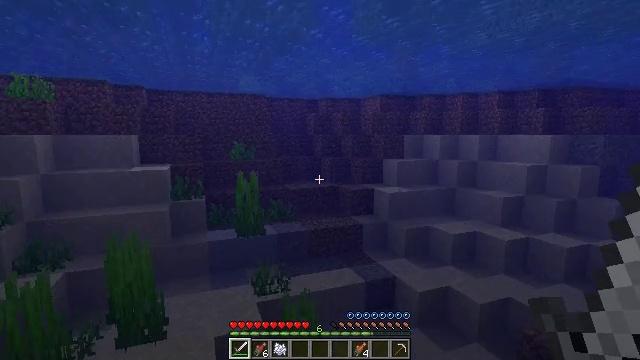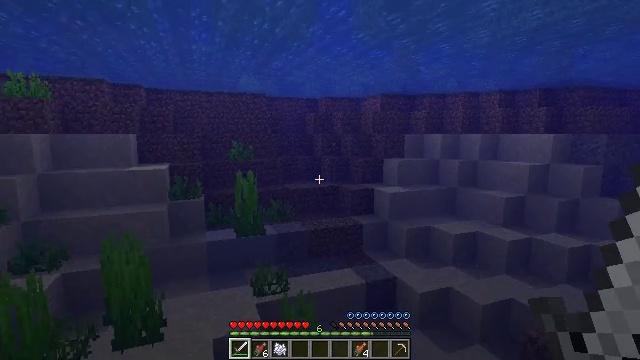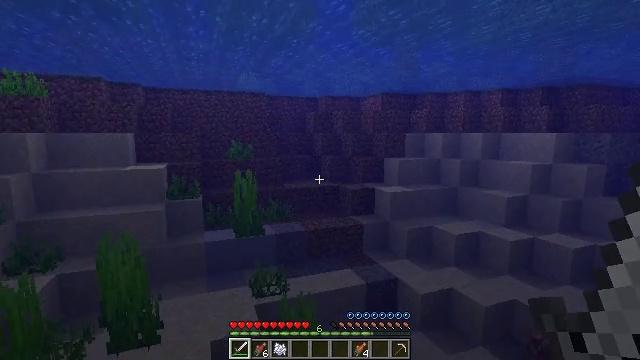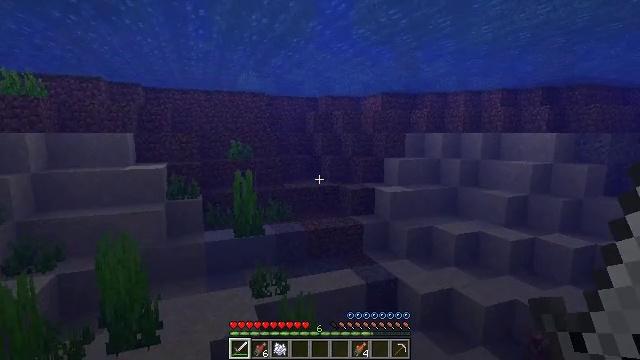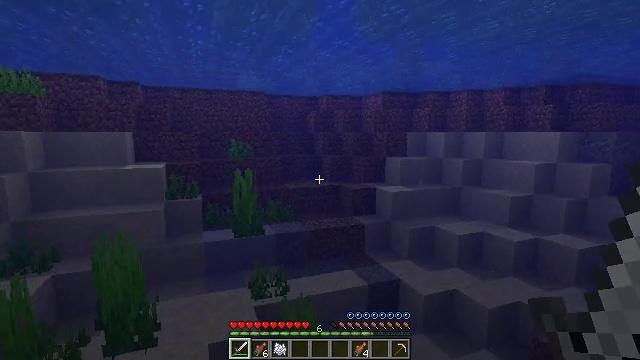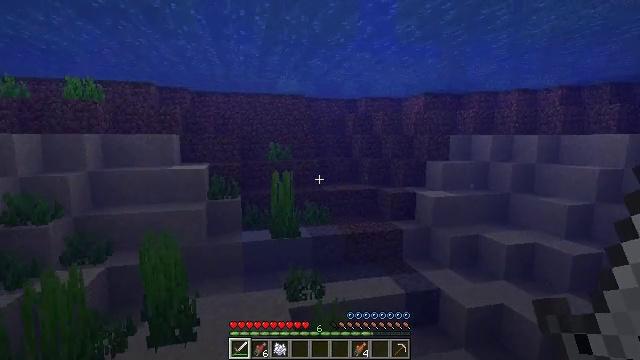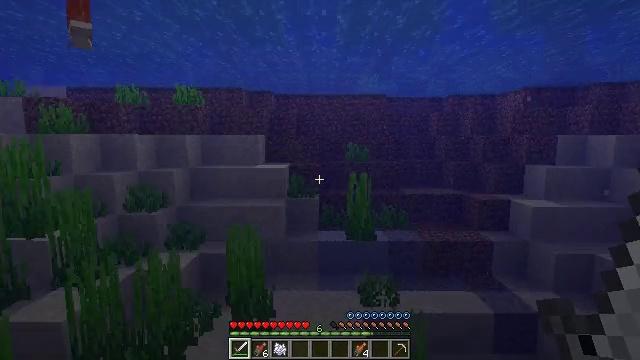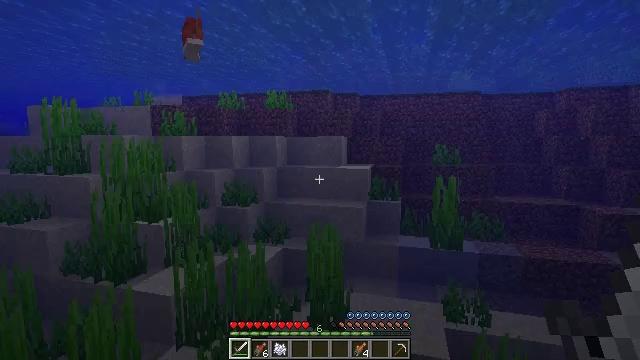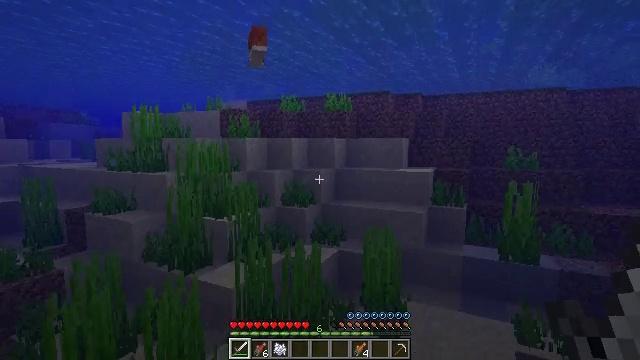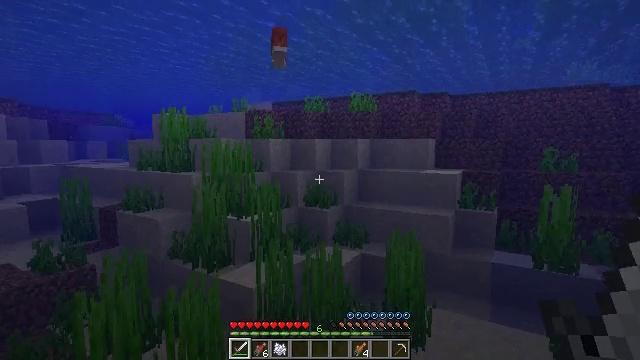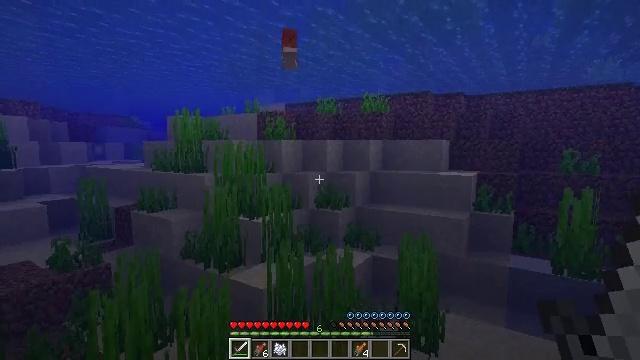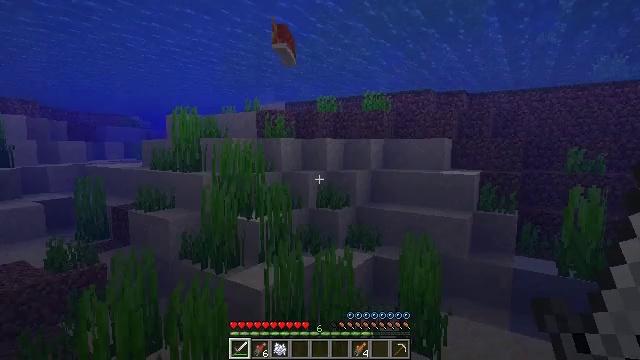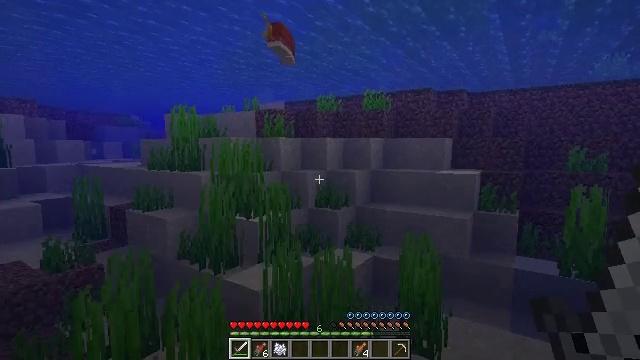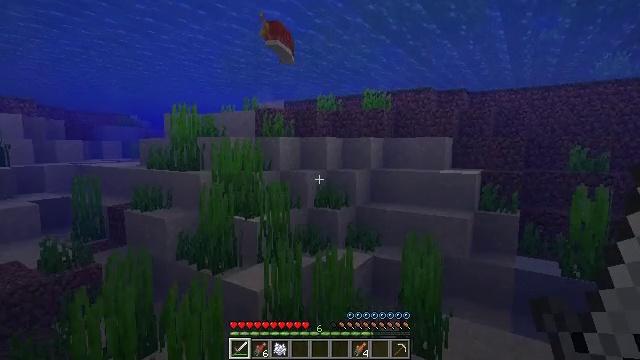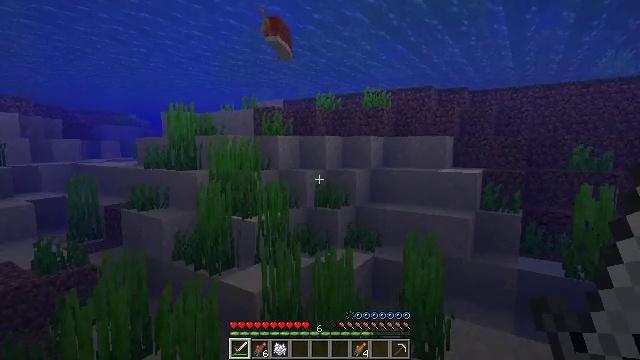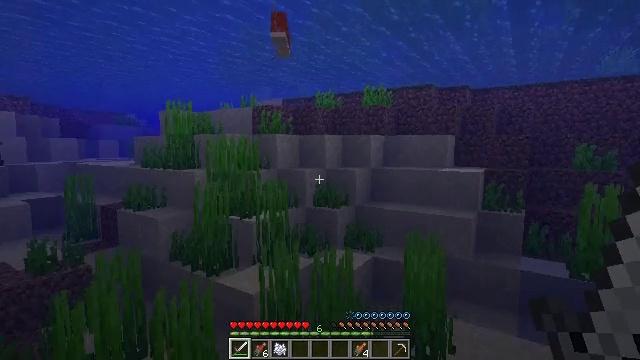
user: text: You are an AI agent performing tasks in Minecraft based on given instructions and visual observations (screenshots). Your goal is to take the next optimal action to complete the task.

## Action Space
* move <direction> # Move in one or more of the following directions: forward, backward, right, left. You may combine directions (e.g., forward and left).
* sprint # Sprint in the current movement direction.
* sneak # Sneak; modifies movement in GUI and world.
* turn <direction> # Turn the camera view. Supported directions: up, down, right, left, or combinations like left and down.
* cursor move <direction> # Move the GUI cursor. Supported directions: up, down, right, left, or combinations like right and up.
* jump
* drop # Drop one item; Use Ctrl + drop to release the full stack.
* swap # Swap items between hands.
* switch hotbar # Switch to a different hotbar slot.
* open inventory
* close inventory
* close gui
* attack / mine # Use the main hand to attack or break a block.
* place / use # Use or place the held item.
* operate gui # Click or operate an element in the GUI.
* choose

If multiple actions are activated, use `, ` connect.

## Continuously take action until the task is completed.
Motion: motion action
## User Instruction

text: Hunt a salmon.
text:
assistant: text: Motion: move forward
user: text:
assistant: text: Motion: move forward
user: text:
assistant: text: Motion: move forward
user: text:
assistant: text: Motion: move forward
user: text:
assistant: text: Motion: move forward, turn left
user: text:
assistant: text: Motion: move forward, turn left
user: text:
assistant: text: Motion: move forward, turn left
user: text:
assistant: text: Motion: move forward, turn left
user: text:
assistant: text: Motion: move forward, turn left
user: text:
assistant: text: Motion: move forward, turn left
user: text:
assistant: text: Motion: move forward
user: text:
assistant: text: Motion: move forward
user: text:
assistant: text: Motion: move forward
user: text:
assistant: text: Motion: move forward
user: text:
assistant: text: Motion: move forward
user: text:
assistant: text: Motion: move forward
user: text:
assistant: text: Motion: move forward, turn left and up
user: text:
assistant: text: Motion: move forward, turn left and up
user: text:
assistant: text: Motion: move forward, turn up
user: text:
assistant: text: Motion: move forward
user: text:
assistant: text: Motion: move forward
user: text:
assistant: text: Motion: move forward, sprint
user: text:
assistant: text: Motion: move forward, sprint
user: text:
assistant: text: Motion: move forward, sprint, turn right and up
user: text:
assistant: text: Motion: move forward, sprint, turn up
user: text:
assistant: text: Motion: move forward, turn up
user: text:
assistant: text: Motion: move forward, turn right and up
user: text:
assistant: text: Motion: move forward, turn right and up
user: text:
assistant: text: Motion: move forward
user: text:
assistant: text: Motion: move forward